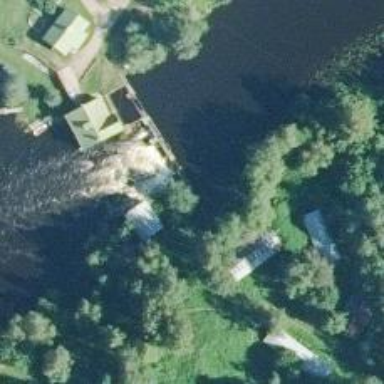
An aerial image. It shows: Weir along the waterway.